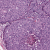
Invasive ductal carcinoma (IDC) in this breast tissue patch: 0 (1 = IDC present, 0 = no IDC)